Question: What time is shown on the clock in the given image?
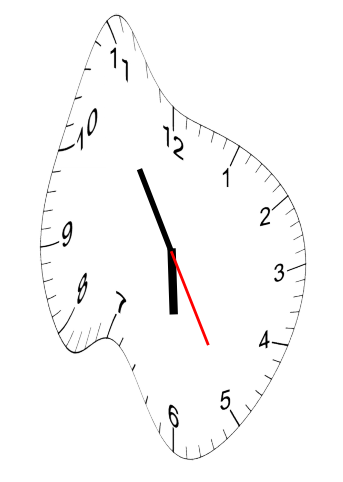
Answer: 05:54:25